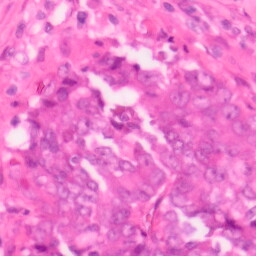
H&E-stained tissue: Colon